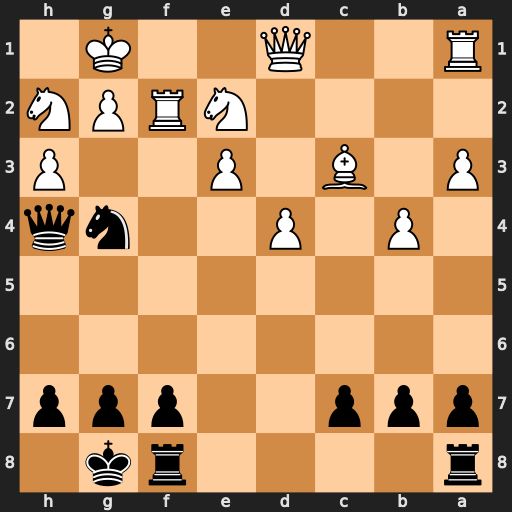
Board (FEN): r4rk1/ppp2ppp/8/8/1P1P2nq/P1B1P2P/4NRPN/R2Q2K1
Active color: b
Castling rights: -
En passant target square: -
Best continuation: Qxf2+ Kh1 Nxe3 Qg1 Qxe2